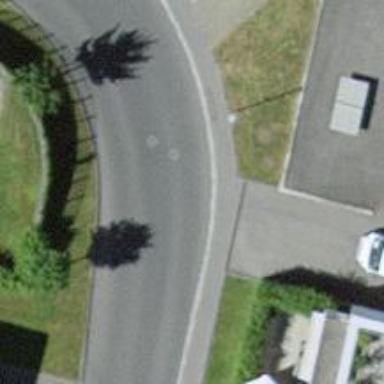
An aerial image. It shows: Swing gate barrier.